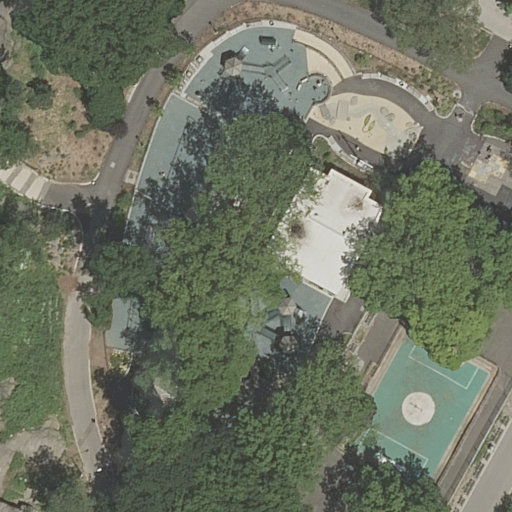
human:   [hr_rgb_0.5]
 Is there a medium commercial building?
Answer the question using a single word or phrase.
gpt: no

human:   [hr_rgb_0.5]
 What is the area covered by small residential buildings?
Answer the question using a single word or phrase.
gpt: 0m2

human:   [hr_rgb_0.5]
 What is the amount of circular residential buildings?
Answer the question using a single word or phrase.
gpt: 0

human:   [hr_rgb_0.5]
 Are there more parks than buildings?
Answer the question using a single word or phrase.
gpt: no

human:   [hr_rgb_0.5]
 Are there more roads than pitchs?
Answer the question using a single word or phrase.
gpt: yes

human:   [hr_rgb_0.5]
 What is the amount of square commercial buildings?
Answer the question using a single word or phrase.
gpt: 0

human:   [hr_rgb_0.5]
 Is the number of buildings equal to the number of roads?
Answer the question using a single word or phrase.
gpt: no

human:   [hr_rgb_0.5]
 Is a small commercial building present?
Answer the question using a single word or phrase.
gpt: no

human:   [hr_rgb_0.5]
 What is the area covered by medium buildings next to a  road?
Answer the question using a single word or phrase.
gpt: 337m2

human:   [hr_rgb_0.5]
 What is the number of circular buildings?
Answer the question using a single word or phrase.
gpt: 0

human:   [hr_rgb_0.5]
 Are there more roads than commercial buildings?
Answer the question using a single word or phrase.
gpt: yes

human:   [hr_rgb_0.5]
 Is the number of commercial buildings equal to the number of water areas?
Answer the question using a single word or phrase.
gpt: yes

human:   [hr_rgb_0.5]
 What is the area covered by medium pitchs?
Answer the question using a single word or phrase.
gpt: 112m2

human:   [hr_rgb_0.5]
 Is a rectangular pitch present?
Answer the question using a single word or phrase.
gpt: yes

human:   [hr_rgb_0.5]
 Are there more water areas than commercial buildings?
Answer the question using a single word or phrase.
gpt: no

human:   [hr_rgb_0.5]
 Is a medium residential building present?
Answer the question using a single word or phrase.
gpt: yes

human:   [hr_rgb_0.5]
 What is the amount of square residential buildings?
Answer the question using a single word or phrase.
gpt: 0

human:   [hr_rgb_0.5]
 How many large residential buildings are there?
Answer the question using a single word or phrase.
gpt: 0

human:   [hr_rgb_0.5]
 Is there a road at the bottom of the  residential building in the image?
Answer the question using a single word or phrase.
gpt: yes

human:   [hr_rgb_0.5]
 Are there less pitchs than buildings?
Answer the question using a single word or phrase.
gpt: no

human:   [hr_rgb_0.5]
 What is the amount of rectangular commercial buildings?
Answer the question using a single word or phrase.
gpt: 0

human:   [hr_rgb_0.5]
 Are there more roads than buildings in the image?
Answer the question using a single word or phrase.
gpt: yes

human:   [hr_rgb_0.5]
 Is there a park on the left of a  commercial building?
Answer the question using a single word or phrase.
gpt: no

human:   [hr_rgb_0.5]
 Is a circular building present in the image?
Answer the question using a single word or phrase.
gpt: no

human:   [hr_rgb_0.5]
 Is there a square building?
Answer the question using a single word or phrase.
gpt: no

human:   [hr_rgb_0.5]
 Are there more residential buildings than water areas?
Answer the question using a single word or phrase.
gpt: yes

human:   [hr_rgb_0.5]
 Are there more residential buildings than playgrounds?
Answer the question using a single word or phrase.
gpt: no

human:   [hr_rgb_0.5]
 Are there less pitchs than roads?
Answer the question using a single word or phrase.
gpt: yes

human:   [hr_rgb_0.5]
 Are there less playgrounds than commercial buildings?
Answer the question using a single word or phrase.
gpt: no

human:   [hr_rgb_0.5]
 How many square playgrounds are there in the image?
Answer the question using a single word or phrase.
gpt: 0

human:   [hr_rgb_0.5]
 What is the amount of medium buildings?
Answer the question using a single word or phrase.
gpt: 1

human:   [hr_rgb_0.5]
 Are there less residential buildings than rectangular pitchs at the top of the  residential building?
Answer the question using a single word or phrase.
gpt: no

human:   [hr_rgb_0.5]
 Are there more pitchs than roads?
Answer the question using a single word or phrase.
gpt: no

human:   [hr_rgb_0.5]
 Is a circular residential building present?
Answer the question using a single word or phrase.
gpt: no

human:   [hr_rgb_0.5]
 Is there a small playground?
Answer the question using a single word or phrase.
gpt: no

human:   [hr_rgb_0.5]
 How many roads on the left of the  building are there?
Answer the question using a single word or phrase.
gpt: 3